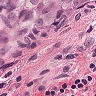
Metastatic tissue present: yes